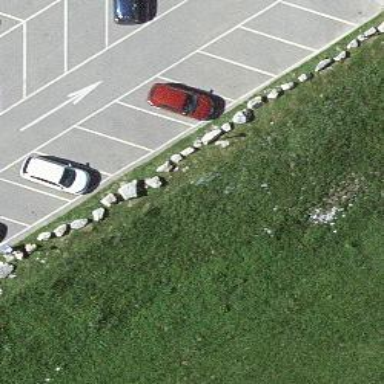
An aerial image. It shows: Block barrier.